Current action and preconditions to check: trajectory_clear

Your task: For each precondition in the list above, predict whether it will hold at this action.

Consider the current scene as observed from the mobile robot's camera, and analyze the predicted future states of all dynamic agents (e.g., people, animals, vehicles, or any moving entities) within the NEXT SECOND.

IMPORTANT: Only answer "very likely" if you are absolutely certain—based on strong, clear evidence—that a dynamic agent will violate the precondition in the predicted future state. Do NOT answer "very likely" for unlikely, ambiguous, or low-probability risks.

Ask yourself for each precondition: Is there a high probability, with clear and convincing evidence, that the predicted future states of any dynamic agent will interfere with the predicted future state of the currently executing action within the NEXT SECOND, causing that precondition to fail?

Assess the risk level based on these predictions. Use "likely" or "very likely" if motions create a clear risk of interference.

Use "neutral" or "improbable" if agents are nearby but their predicted paths are clearly diverging or non-conflicting.

Failure Risk Categories: "very improbable", "improbable", "neutral", "likely", "very likely"

Answer Format: Output ONLY the probability_of_failure value from these categories: "very improbable", "improbable", "neutral", "likely", "very likely"

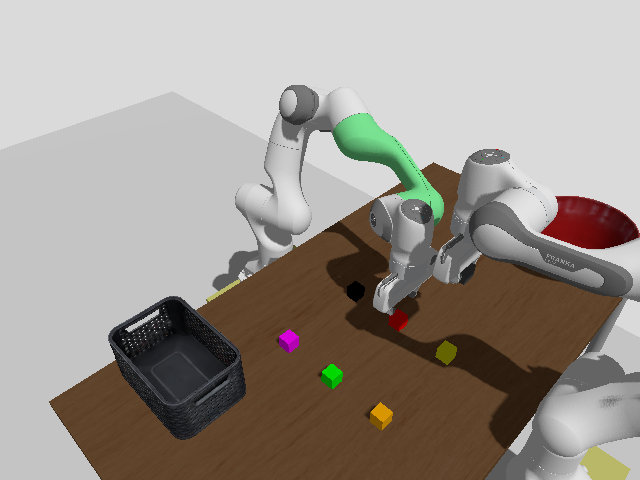

Answer: improbable